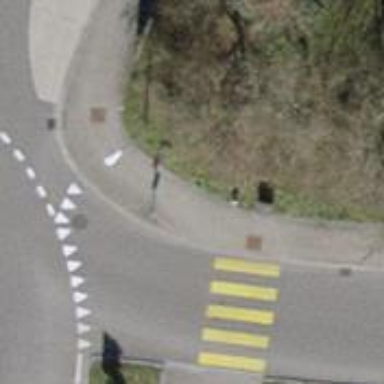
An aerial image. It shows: Sidewalk along the footway.